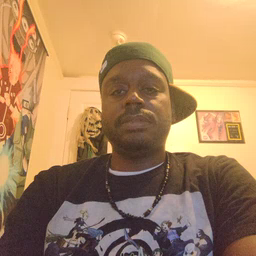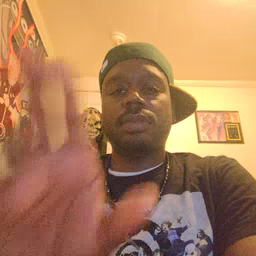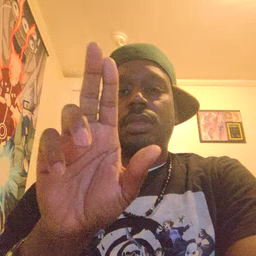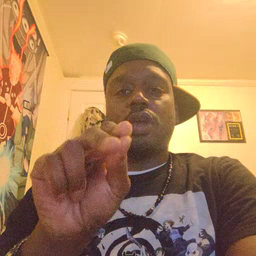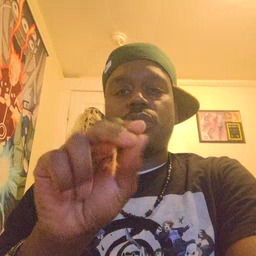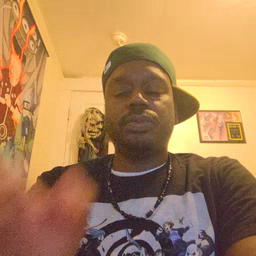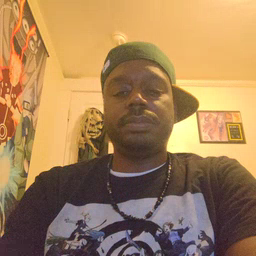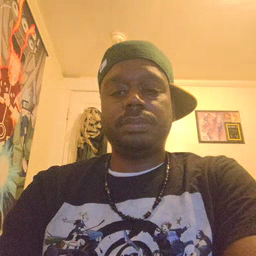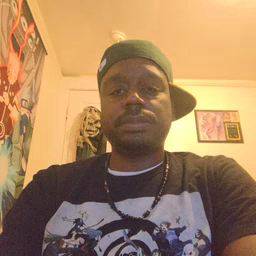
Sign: no